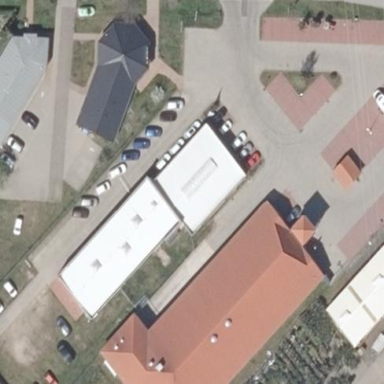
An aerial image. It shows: Building housing car shop.